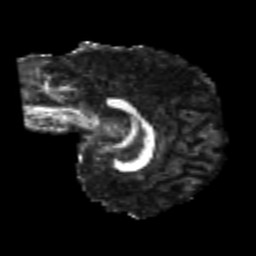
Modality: FA
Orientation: sagittal
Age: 20
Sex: female
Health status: healthy
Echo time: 0.074 s